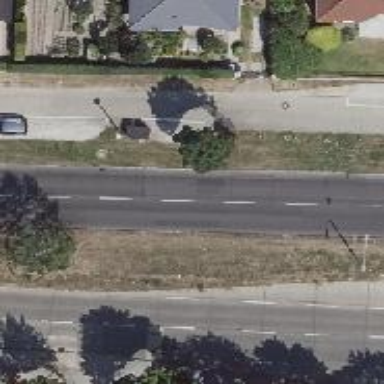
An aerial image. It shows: Avenue lined with deciduous broadleaved trees.